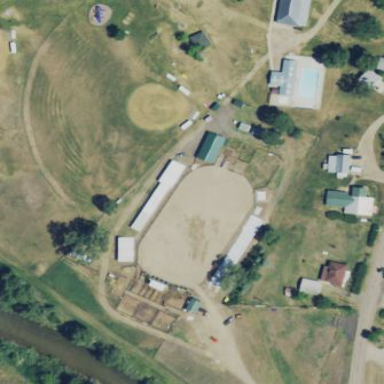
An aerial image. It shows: Sports centre dedicated to horse racing on leisure land.